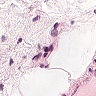
Metastatic tissue present: no